Question: Not sure if the title is very clear but I don't know the exact name for the thing I'm looking for. I have a gird that consists of UIButtons (basically a sequencer). I want a line similar to the vertical line in this image (between the 8th and 9th button of each row:

So basically when my grid is being played I want to indicate the progress. Any idea how I could do this? What kind of elements to use etc.
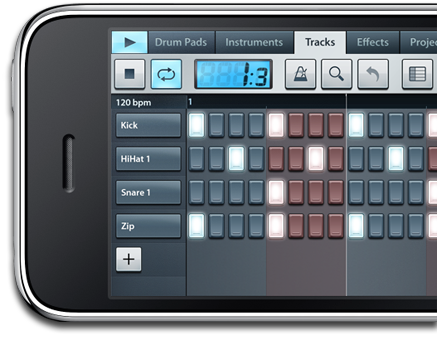
Answer: You can add a UIView that is very narrow, 1 or 1.5 pixels. Set the background color to white or a gradient. Add this view to the same subview as the buttons.
'''
UIView *lineView = [[UIView alloc] initWithFrame:CGRectMake(100.0, 0.0, 1.5, 320.0)];
lineView.backgroundColor = [UIColor whiteColor];
[parentView addSubview:lineView];
'''
To show progress you'll need to know how much is left until completion. Take that value and divide by 320 to get the lineView height.
'''
CGRect frame = CGRectMake(100.0, 0.0, 1.5, 0);
lineView.frame = frame; // 0% complete
frame = CGRectMake(100.0, 0.0, 1.5, 160.0);
lineView.frame = frame; // 50% complete
frame = CGRectMake(100.0, 0.0, 1.5, 320.0);
lineView.frame = frame; // 100% complete
'''
That is the idea. Hope this help.
'''
UIView *lineView = [[UIView alloc] initWithFrame:CGRectMake(0.0, 0.0, 1.5, 320.0)];
lineView.backgroundColor = [UIColor whiteColor];
[parentView addSubview:lineView];
'''
As progress is made
'''
- (void)progressWithValue(CGFloat)progress {
CGRect frame = lineView.frame;
frame.origin.x = progress; // Change x position
lineView.frame = frame;
}
'''